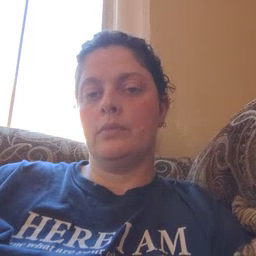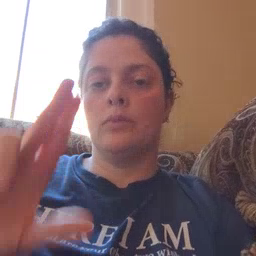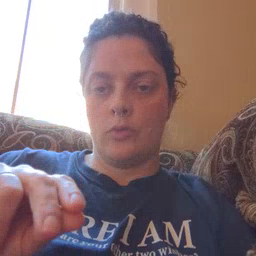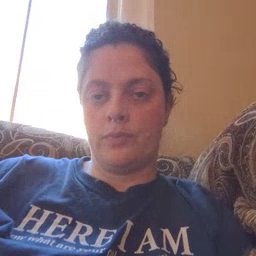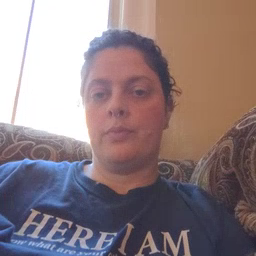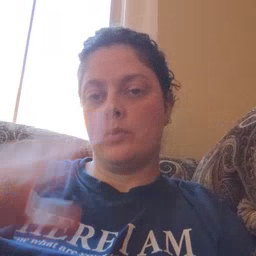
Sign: no